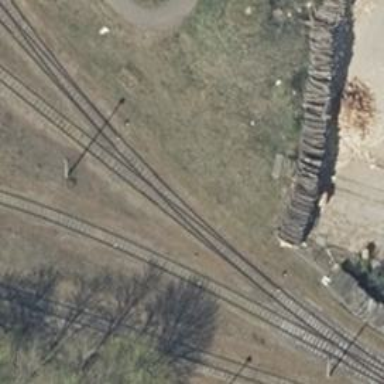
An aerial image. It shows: Railway switch.